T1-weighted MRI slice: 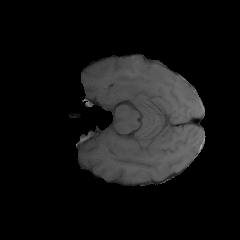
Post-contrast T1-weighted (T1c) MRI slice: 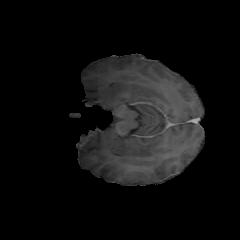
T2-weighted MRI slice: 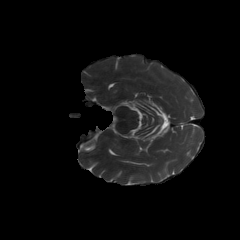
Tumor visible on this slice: no